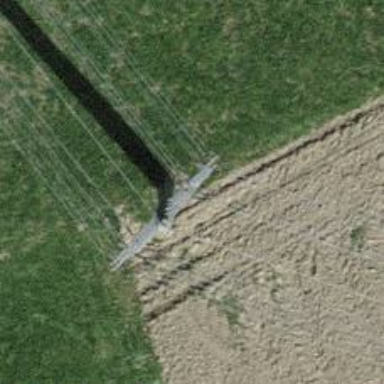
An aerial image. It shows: Concrete power pole.